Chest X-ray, PA view. Patient: 73 years old, sex M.
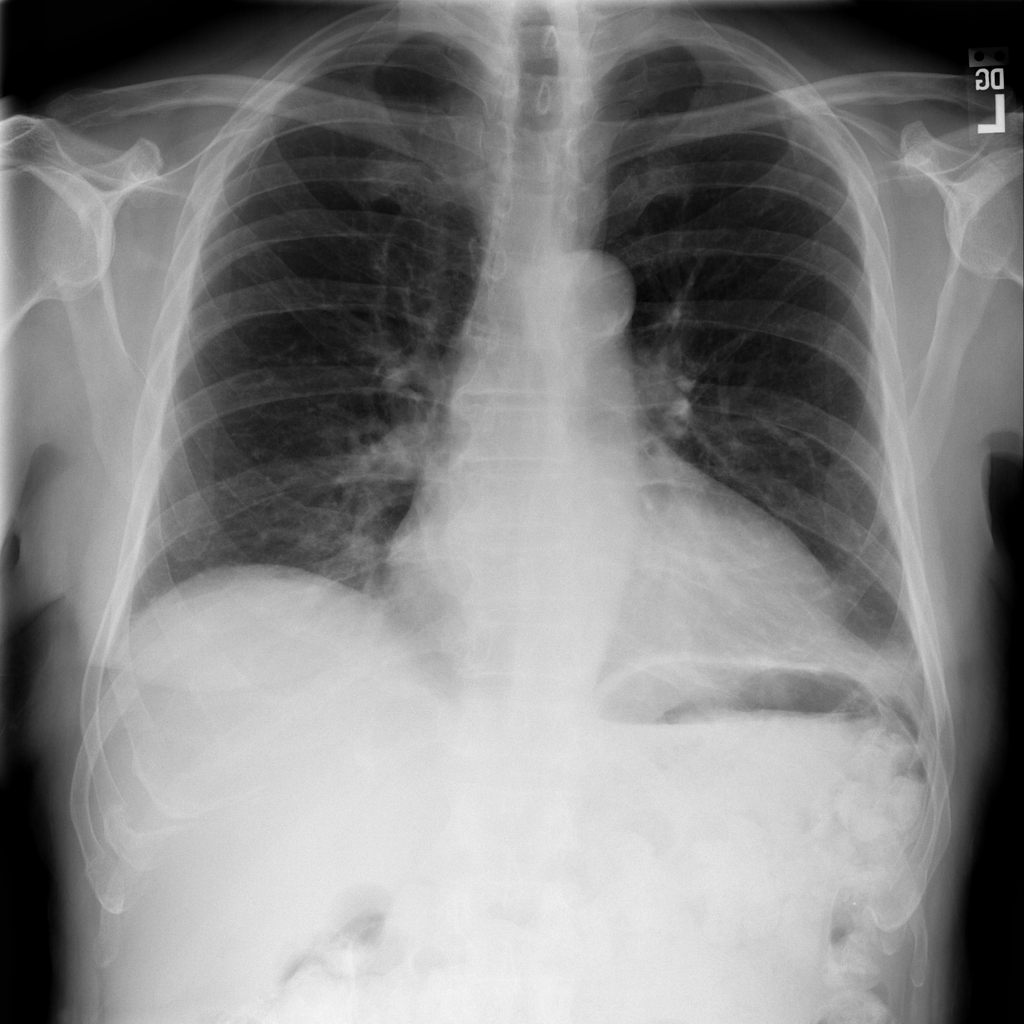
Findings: Atelectasis